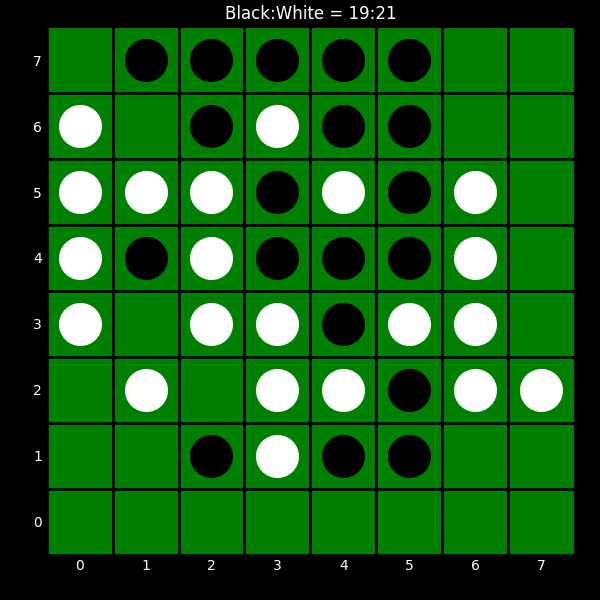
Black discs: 19
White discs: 21